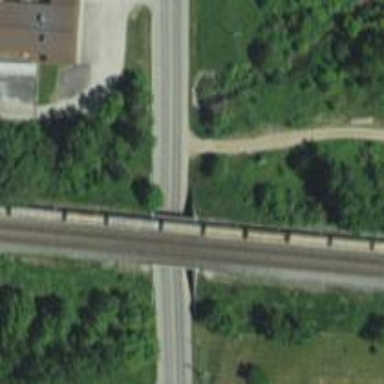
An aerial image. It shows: Railway bridge over spur service line.